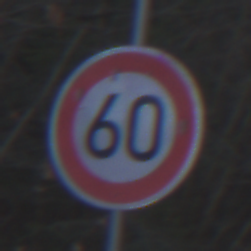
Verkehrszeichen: Geschwindigkeit60
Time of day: MorningAfternoon
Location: Outdoor (Nature)
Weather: Overcast
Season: Winter
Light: Natural